Aerial crown-view tile of a tropical tree (Barro Colorado Island, Panama), acquired 20241112:
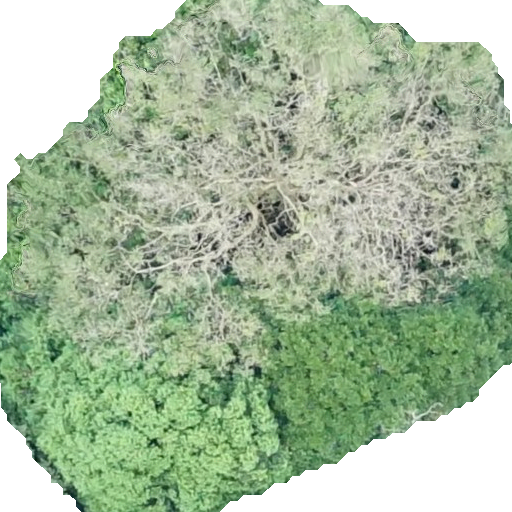
Species: Terminalia oblonga
GBIF accepted scientific name: Terminalia oblonga
Crown area: 340.511 m²